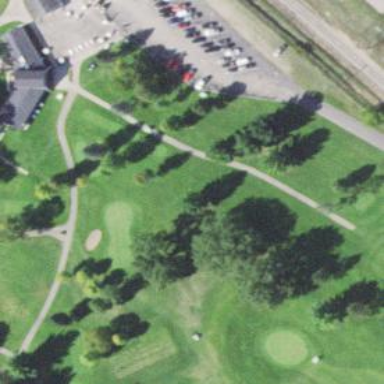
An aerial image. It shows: Service road designated as golf cart path.